Question: I am facing problem during creating following UI:

How can I implement this kind of design?
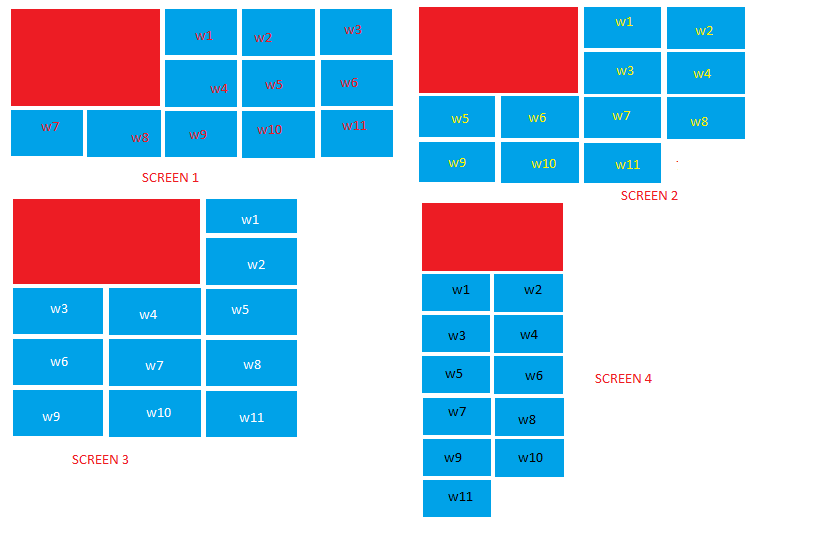
Answer: Since Bootstrap 3 is "mobile-first", start with your desired layout for the smallest device ("screen 4") using the 'xs' classes, and then go up from there.
Here is an example to get you started: <URL>